Question: In my contrived example, I have the following single view:

As you can see, it consists of a few simple constraints:
1. Align horizontal and vertical centers,
2. Height (set to a constant)
3. Leading and trailing spaces (set to constant)
What I'm seeking to achieve is to have this redish/pinkish view "come in" from the top. Traditionally, in a constraint-less world, I would simply modify the frame inside of 'UIView.animateWithDuration', however I'm not sure how I do the similar in a constraint world.
I've considered animating the vertical centers constraint (and subsequently calling 'layoutIfNeeded'), but it's not achieving the desired effect.
Thanks for your help.
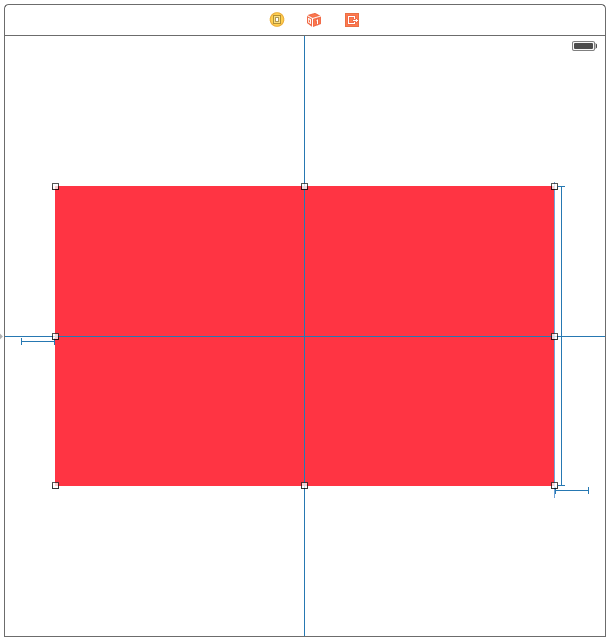
Answer: What you can do is to add the following code in your 'viewDidAppear' method. You firstly make a 'IBOutlet' property of your view's center Y constraint, and then change its constant value.
'''
self.centerYConstraint.constant = 500.0
self.view.layoutIfNeeded()
UIView.animateWithDuration(Double(0.5), animations: {
self.centerYConstraint.constant = 0
self.view.layoutIfNeeded()
})
'''